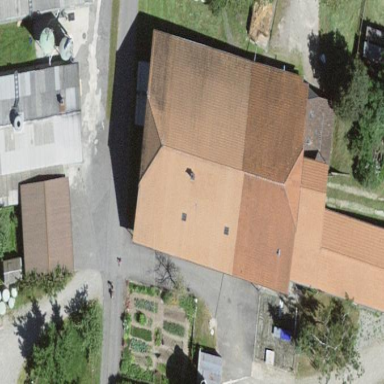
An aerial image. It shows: Farm building.